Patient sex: M
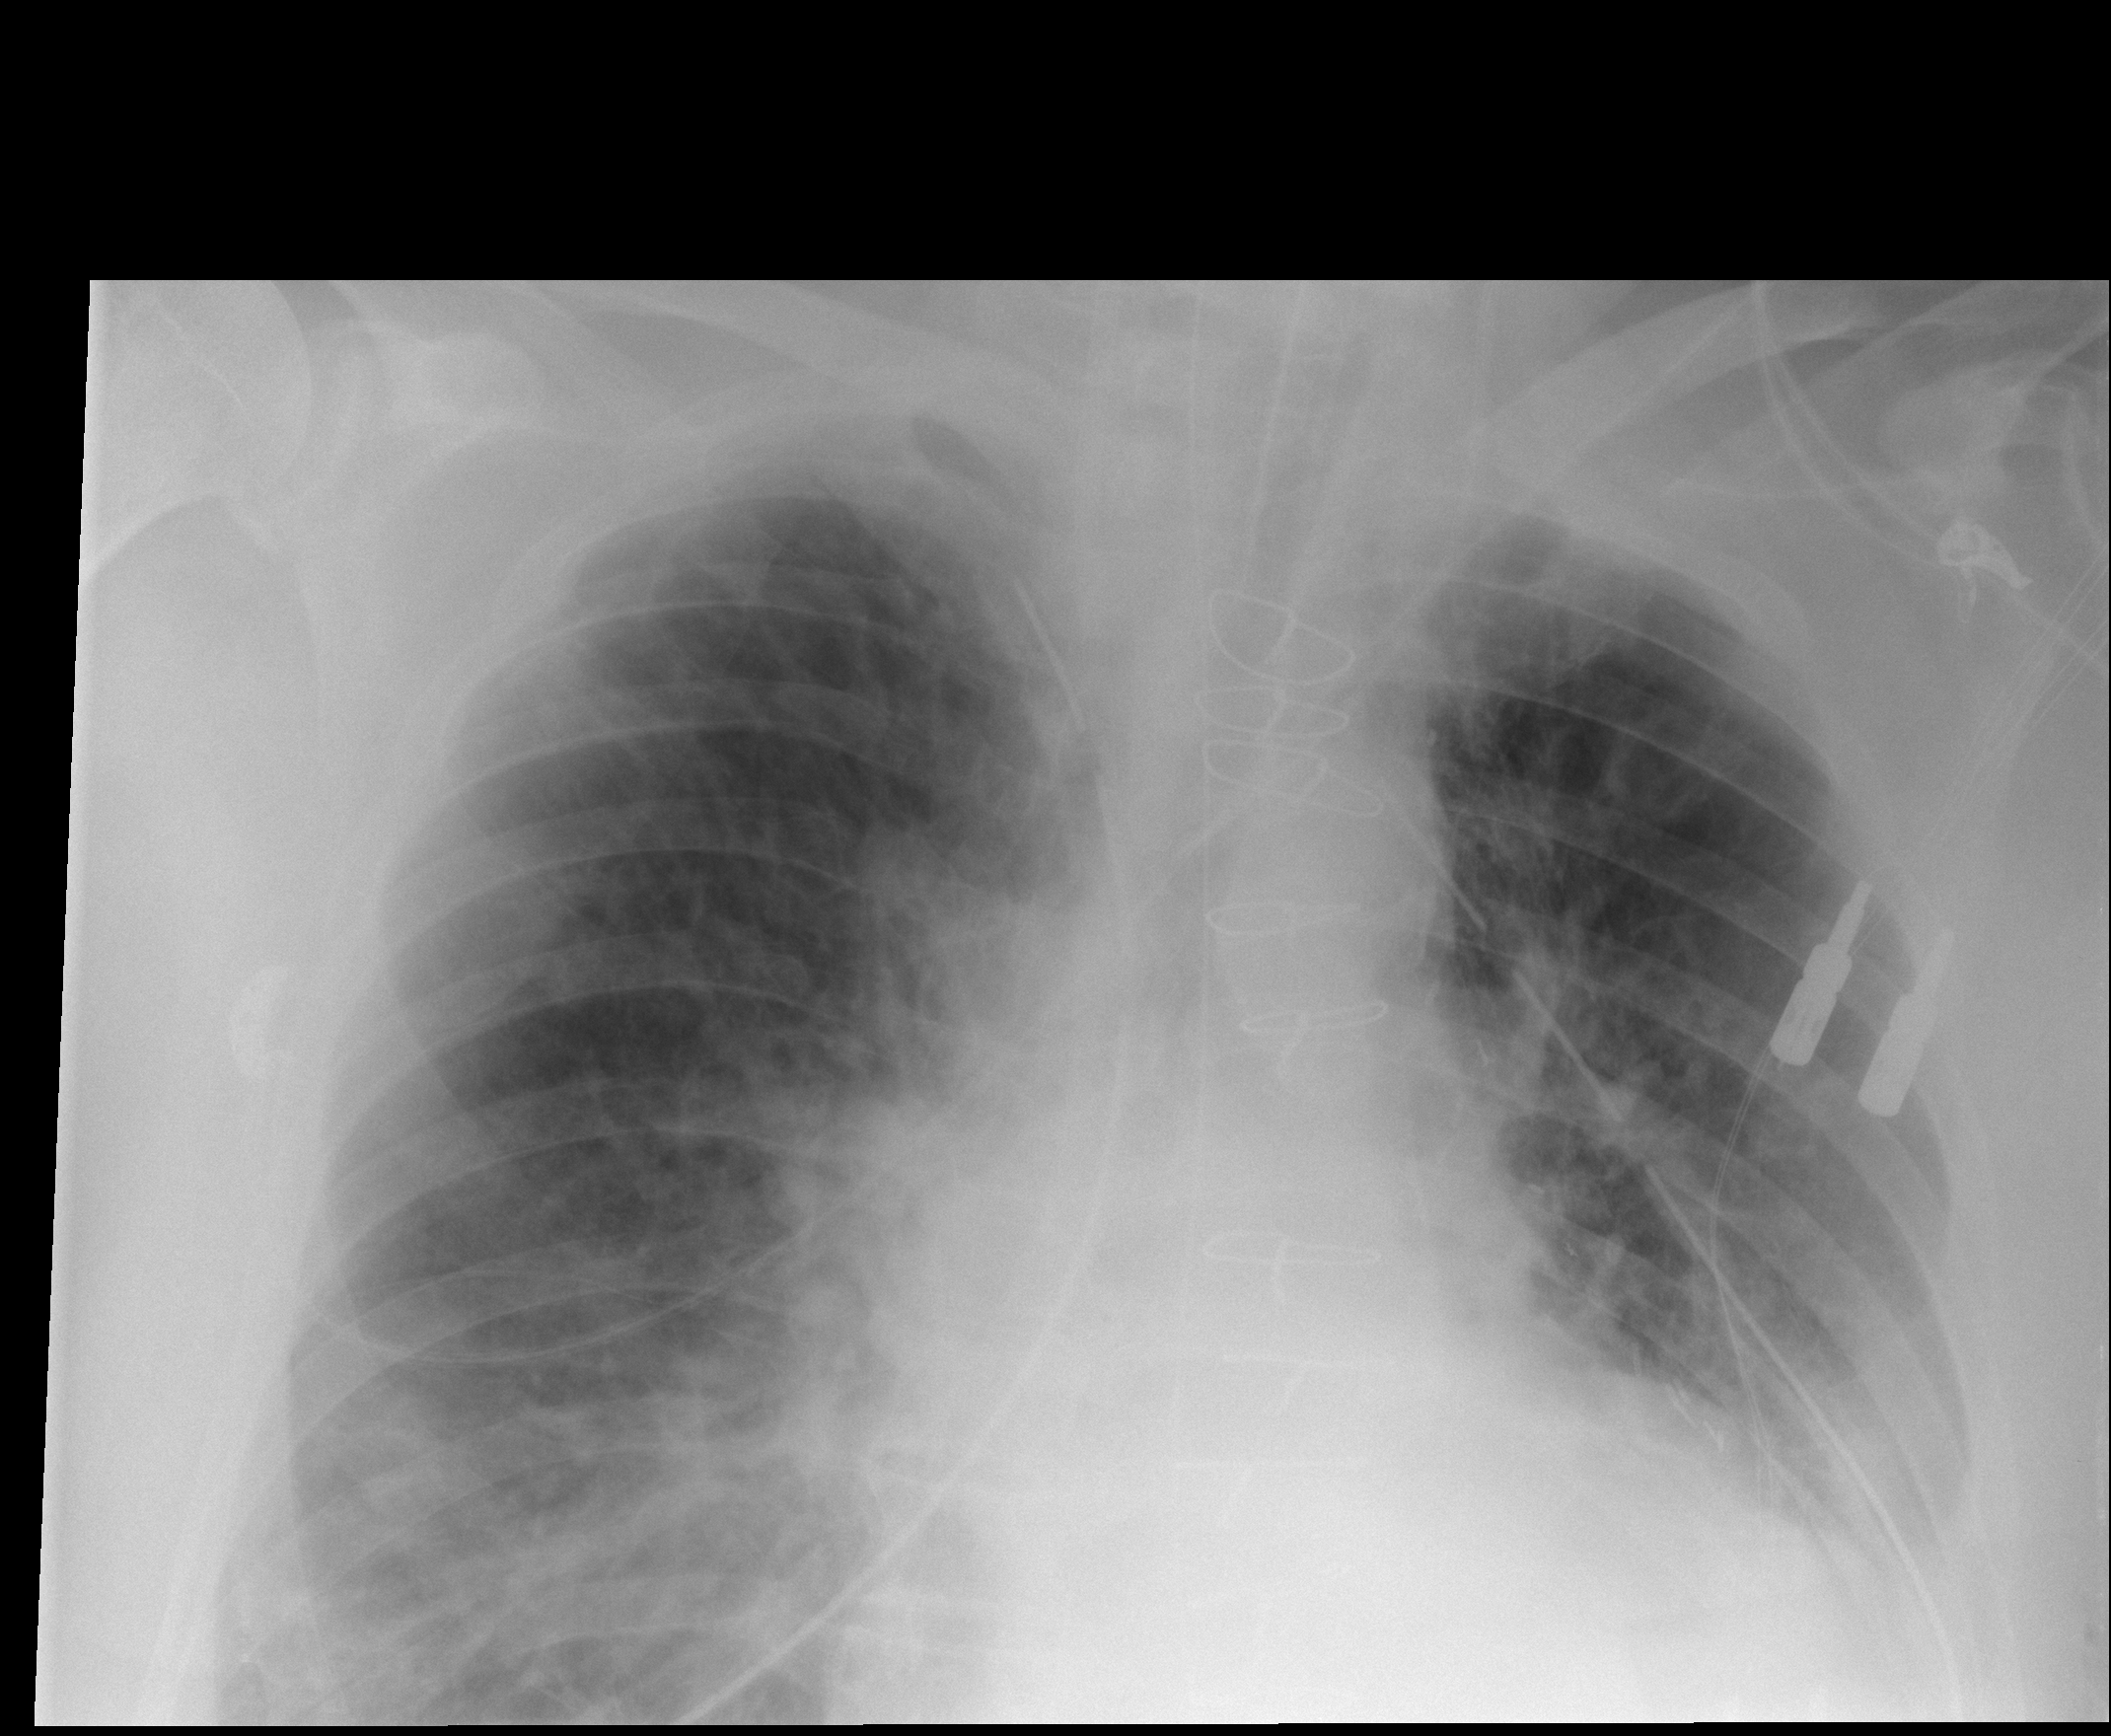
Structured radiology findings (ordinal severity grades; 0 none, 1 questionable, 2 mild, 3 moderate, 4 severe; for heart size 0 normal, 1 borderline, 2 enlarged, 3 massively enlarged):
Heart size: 2
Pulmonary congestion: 0
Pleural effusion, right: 2
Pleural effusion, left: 2
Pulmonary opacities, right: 0
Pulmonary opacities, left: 1
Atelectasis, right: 2
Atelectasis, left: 2